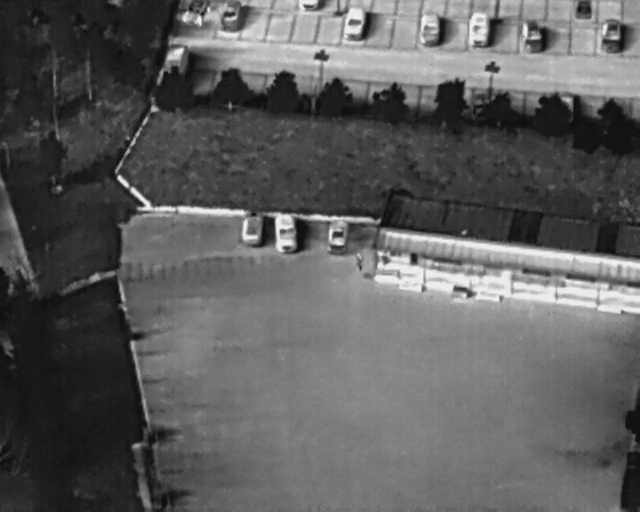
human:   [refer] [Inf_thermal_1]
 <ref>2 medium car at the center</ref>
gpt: <box>[[41, 43, 48, 47, 2], [49, 44, 56, 48, 4]]</box>

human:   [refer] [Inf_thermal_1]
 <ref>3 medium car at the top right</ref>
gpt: <box>[[71, 3, 77, 7, 1], [92, 4, 98, 9, 2], [80, 4, 86, 9, 173]]</box>

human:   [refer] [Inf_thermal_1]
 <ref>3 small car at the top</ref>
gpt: <box>[[64, 3, 70, 7, 2], [28, 0, 32, 5, 2], [33, 1, 38, 5, 2]]</box>